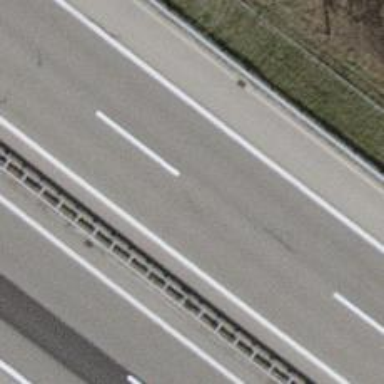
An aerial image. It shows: Asphalt motorway.